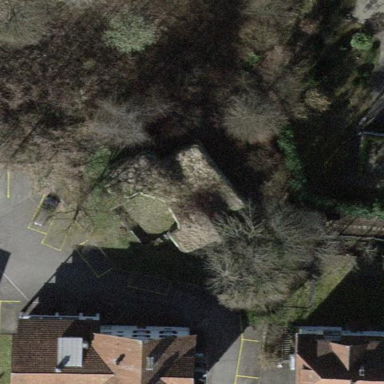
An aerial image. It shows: Flat-roofed bunker with grass-covered roof.